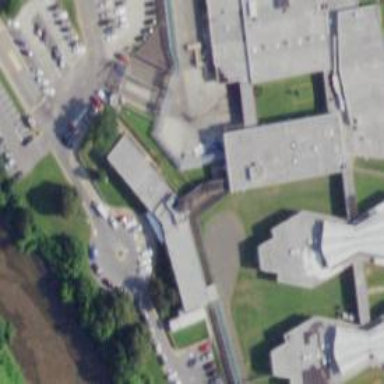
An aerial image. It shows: Prison.